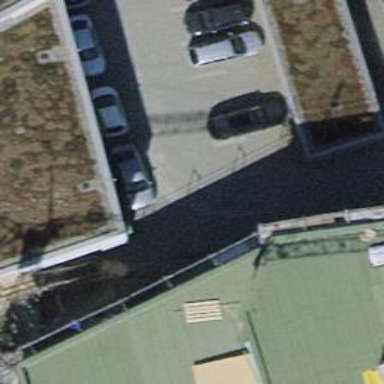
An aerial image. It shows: Parking aisle with fine gravel surface.